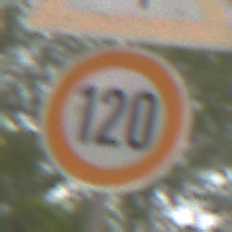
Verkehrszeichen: Geschwindigkeit120
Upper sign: FlugbetriebLinks
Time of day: MorningAfternoon
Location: Outdoor (Urban)
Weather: Overcast
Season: NotSpecified
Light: Natural